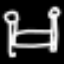
Label: bed